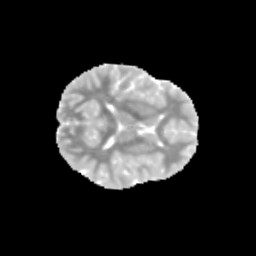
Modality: MD
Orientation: axial
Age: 10
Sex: female
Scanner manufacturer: siemens
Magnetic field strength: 3 T
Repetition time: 3.8 s
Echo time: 0.07 s